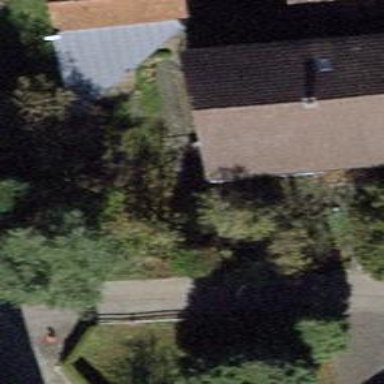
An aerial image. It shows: Simple house.